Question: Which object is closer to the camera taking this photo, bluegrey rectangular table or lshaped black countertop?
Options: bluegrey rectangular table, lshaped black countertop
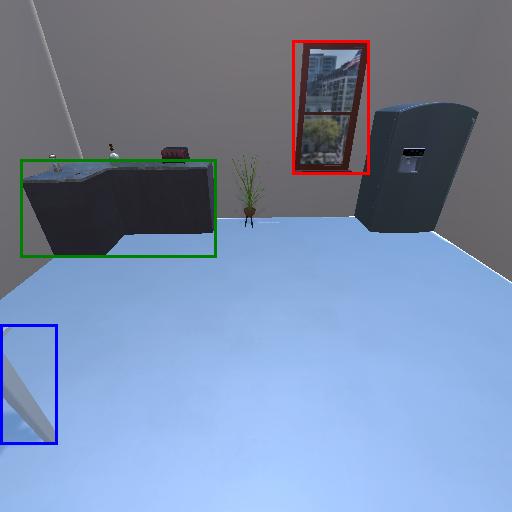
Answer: bluegrey rectangular table